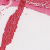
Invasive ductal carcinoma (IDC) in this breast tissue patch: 0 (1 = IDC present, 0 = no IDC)